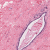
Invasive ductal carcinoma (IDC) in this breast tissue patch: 0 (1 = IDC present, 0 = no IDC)